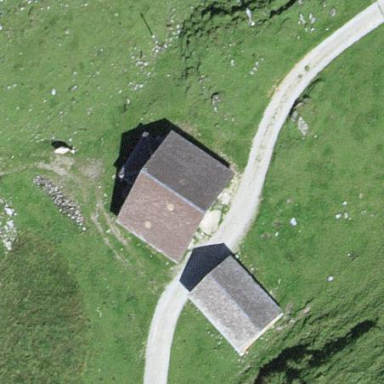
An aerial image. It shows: Shed building.